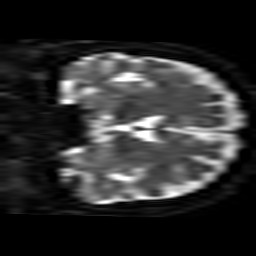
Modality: ADC
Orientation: coronal
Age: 63
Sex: male
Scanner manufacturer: philips
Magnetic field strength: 3 T
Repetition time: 3.922 s
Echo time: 0.06042 s